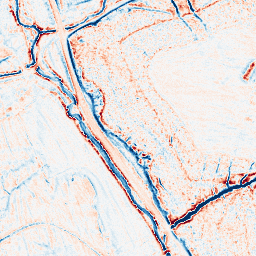
Category: edge_preserving
Decomposition family: anisotropic_diffusion
Decomposition parameters: iterations: 10
kappa: 10
gamma: 0.2
Upsampling method: cubic_catmull_rom
Upsampling parameters: scale: 8
Upsampling scale: 8